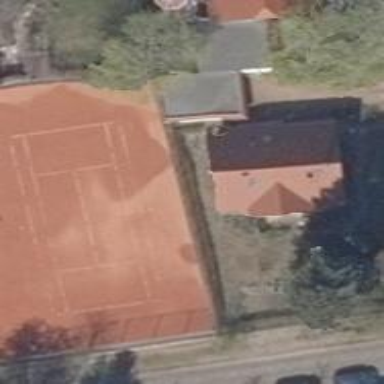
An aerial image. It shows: Tennis court on pitch designated for leisure land.